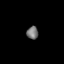
Tissue: lung
Cell type: Epithelial cells
Senescence score: 0.1952
Nuclear area (px): 145
Mean DAPI intensity: 116.193